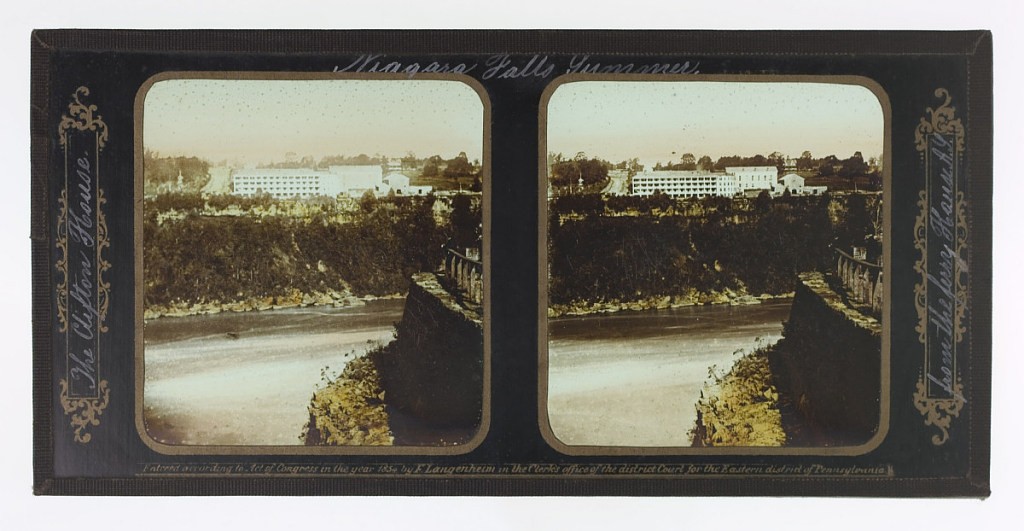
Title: Summer Niagara Falls, The Clifton House from the Ferry House A.Y.
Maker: Frederic and William Langenheim
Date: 1855
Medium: Glass stereoscopic transparency, black tape, brush and white, gold ink
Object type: Stereoview
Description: Two identical images showing a white building on a cliff overlooking a river; cropped view of other side of cliffs.